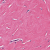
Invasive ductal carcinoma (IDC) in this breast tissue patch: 0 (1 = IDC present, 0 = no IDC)